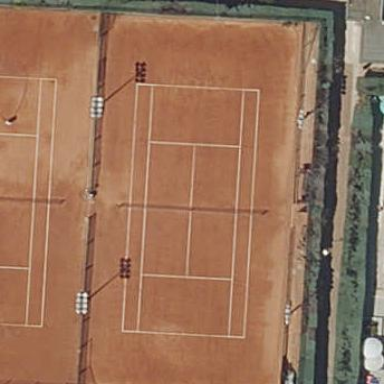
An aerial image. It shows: Tennis pitch enclosed by wire fence.